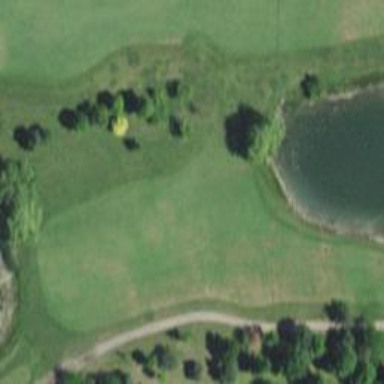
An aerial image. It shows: View of golf hole.